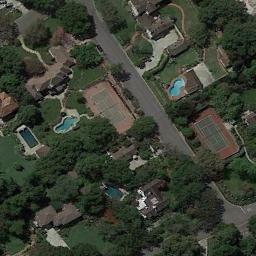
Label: tennis_court